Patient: sex F, age 36
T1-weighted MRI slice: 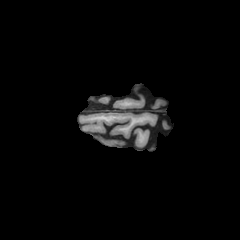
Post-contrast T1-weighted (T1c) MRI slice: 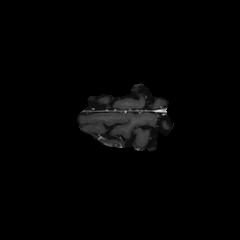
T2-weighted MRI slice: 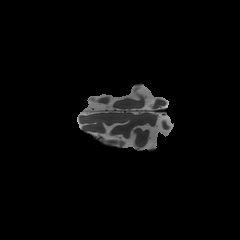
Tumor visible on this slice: no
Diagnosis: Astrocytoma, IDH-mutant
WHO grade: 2